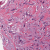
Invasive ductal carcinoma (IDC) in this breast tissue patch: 1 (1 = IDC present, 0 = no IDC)